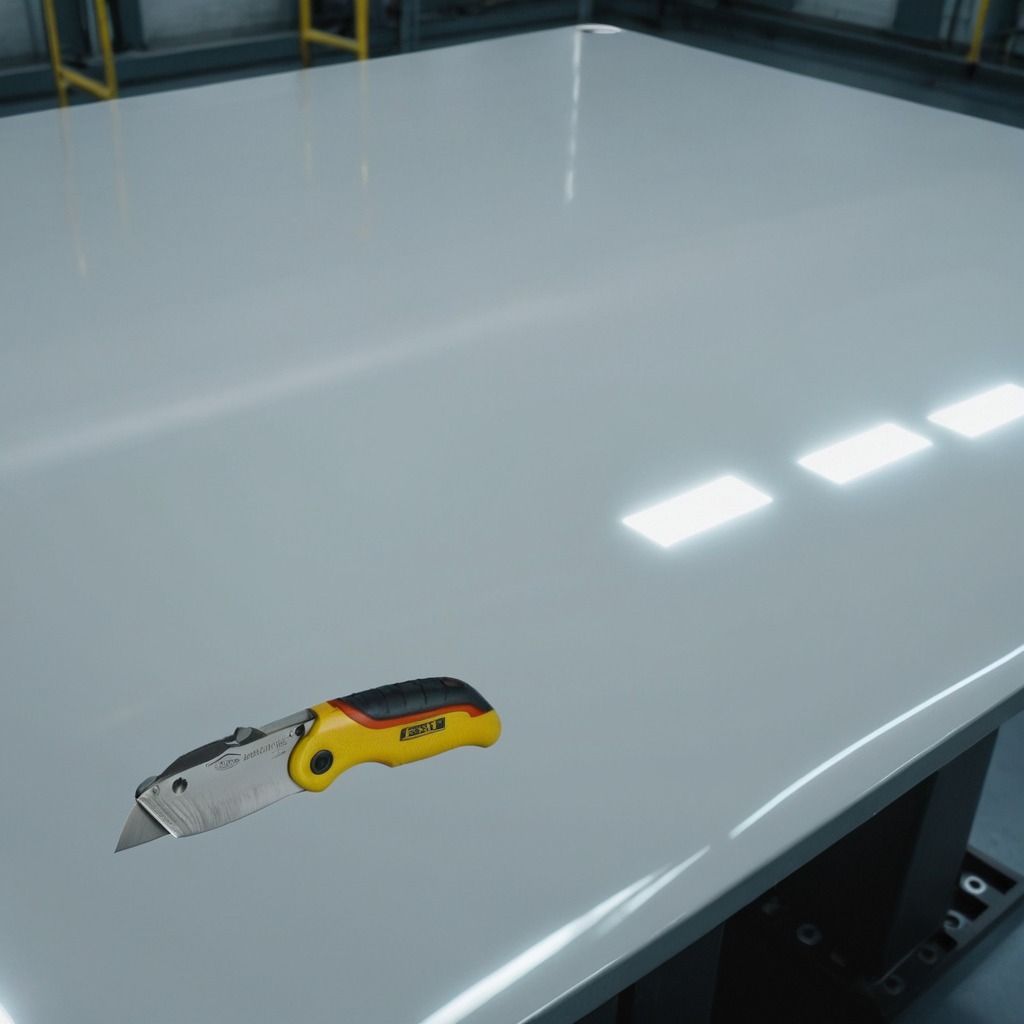
A utility knife is lying on the table in the ship maintenance bay.